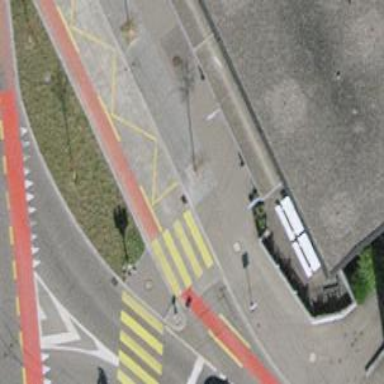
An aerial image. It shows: Crossing with traffic signals.